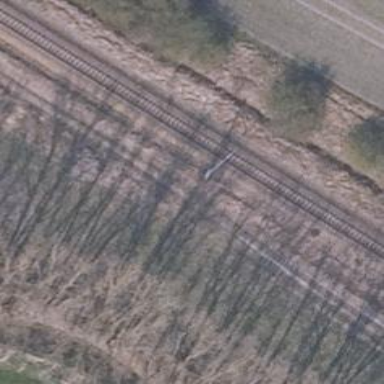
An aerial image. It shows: Railway signal.